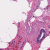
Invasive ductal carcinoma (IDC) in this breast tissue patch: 0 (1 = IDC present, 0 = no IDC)